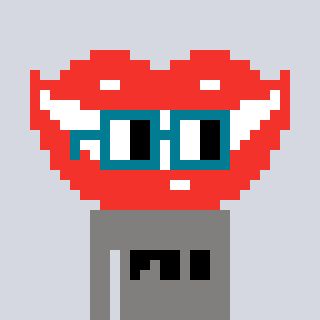
a pixel art character with square dark green glasses, a smile-shaped head and a bluegrey-colored body on a cool background